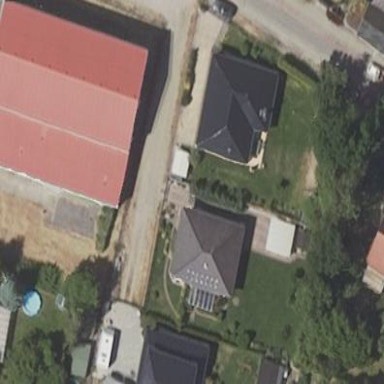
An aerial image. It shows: Building being used as sports hall.